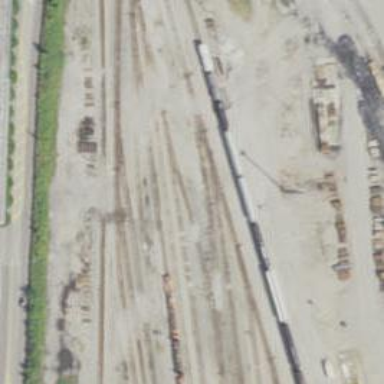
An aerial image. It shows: Railway yard used for servicing trains.